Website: home-depot
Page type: billing-address
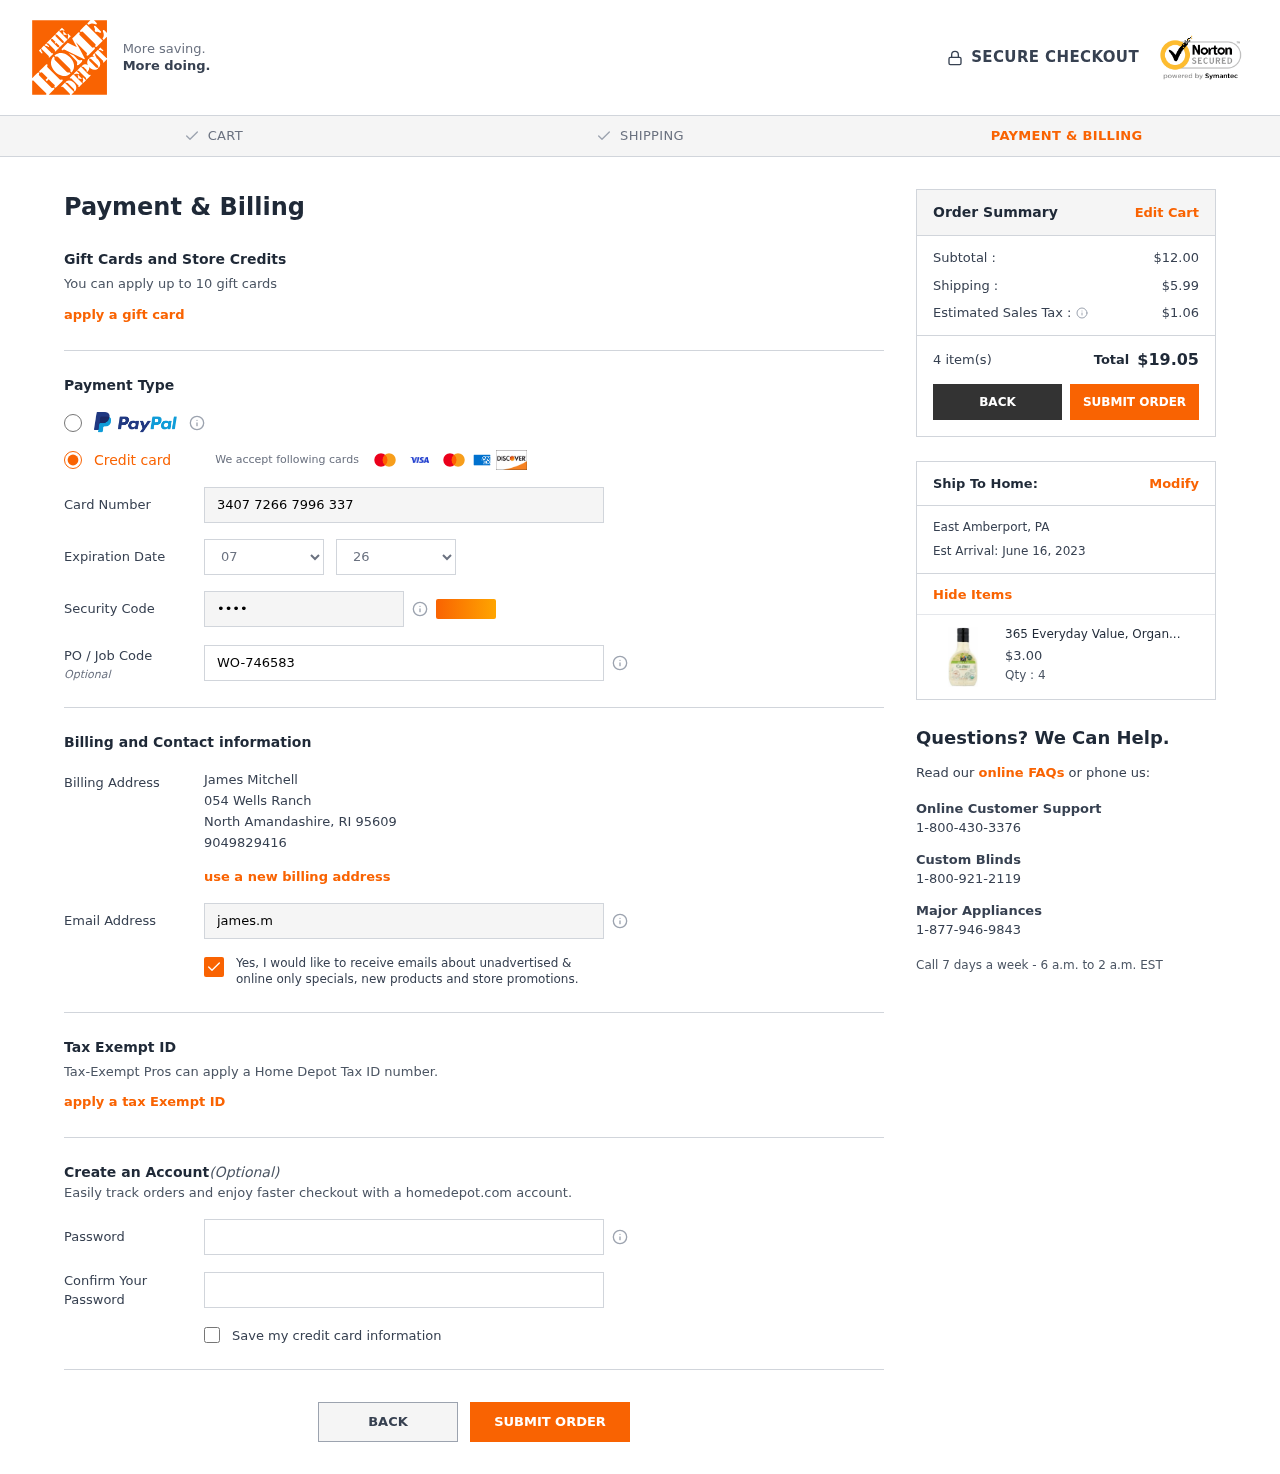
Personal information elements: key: PII_CARD_CVV
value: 9772
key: PII_CARD_EXPIRY_MONTH
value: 07
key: PII_CARD_EXPIRY_YEAR
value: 26
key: PII_CARD_NUMBER
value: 3407 7266 7996 337
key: PII_CITY
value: North Amandashire
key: PII_CITY2
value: East Amberport
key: PII_EMAIL
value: james.mitchell@hotmail.com
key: PII_FULLNAME
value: James Mitchell
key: PII_JOB_CODE
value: WO-746583
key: PII_PHONE
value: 9049829416
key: PII_POSTCODE
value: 95609
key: PII_STATE_ABBR
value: RI
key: PII_STATE_ABBR2
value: PA
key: PII_STREET
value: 054 Wells Ranch
Product elements: key: PRODUCT1_NAME
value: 365 Everyday Value, Organic Caesar Dressing, 16 fl oz
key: PRODUCT1_PRICE
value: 3
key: PRODUCT1_QUANTITY
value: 4
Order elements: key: ORDER_SUBTOTAL
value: $12.00
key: ORDER_SHIPPING_COST
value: $5.99
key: ORDER_TAX
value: $1.06
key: ORDER_NUM_ITEMS
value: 4 item(s)
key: ORDER_TOTAL
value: $19.05
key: ORDER_DELIVERY_DATE
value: Est Arrival: June 16, 2023